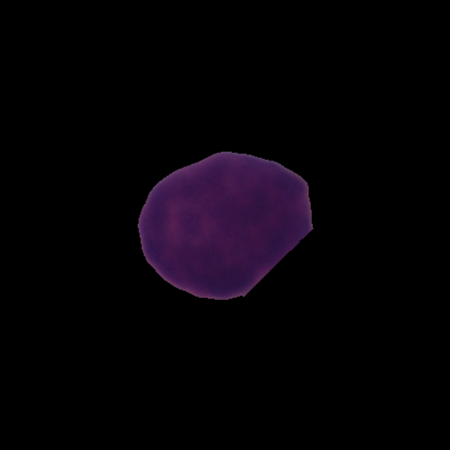
Label: healthy